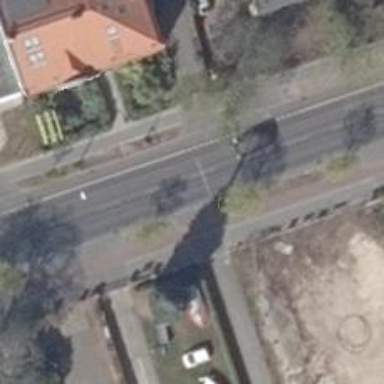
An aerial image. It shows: Tram level crossing on railway.